Question:
Hi ,
I am keep getting the same error again and again.
I hv icon.png in my resource folder,.
I tried delelting it and copying it again.
PLz guide me, how can i resolve this issue.
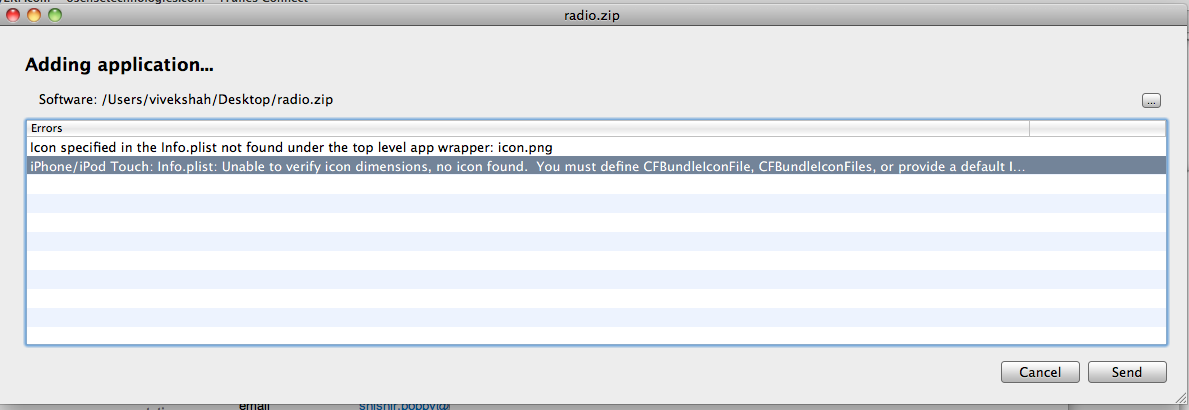
Answer: Pls refer this previous SO question <URL>